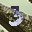
Label: 3